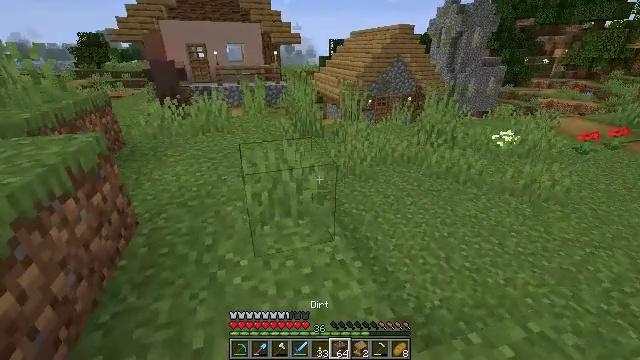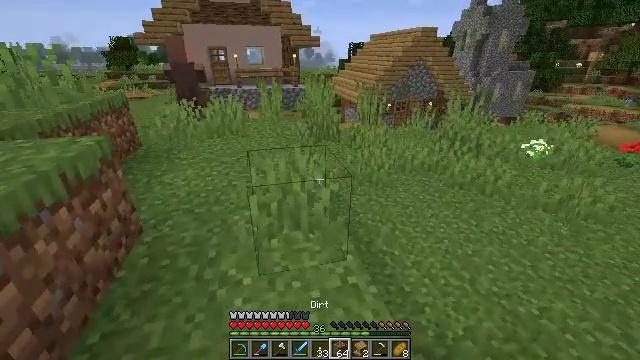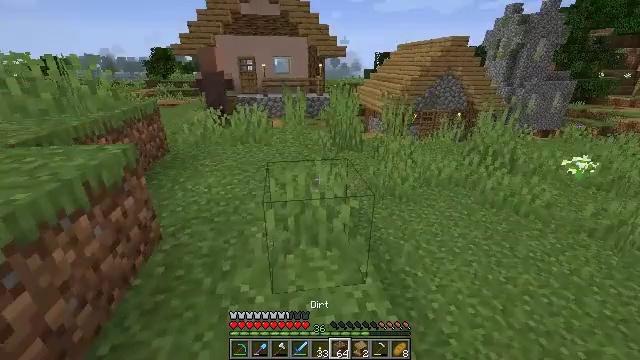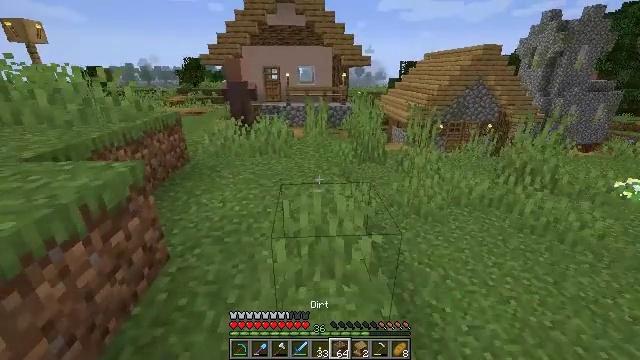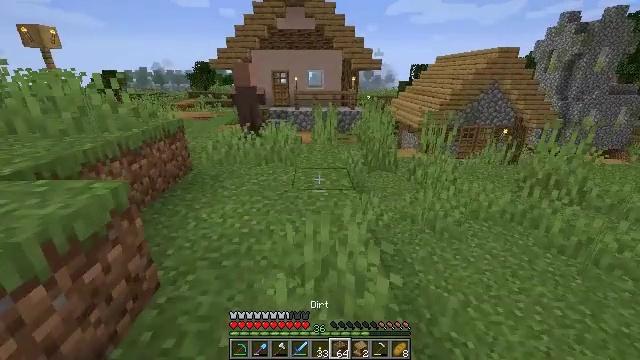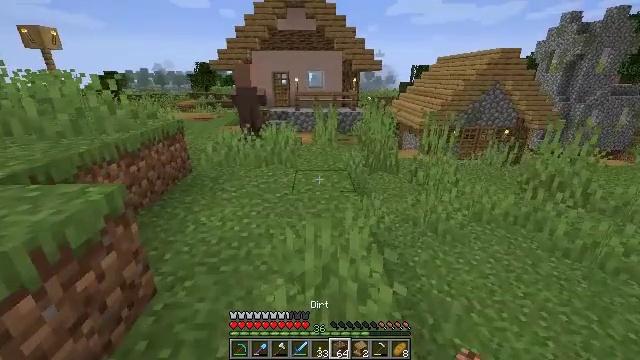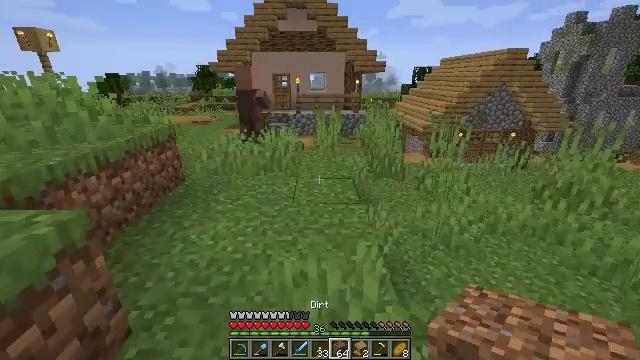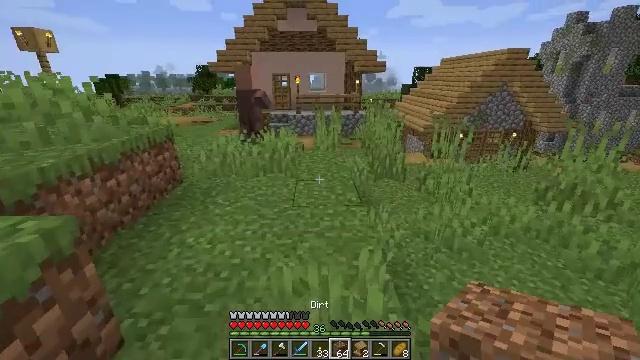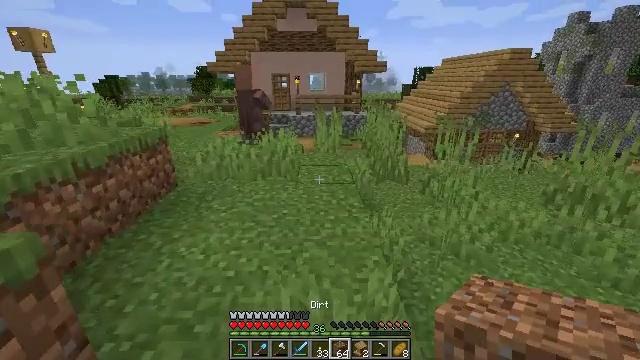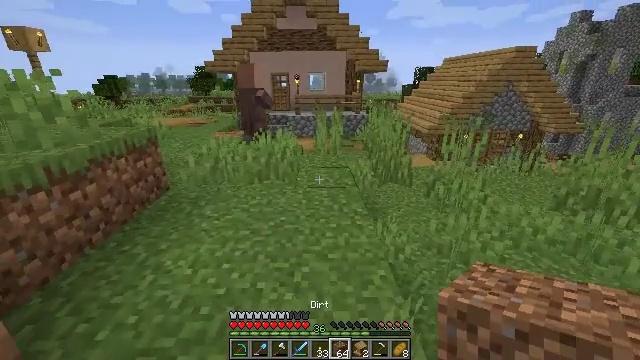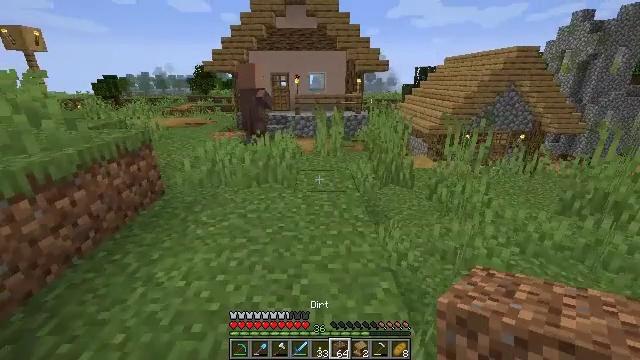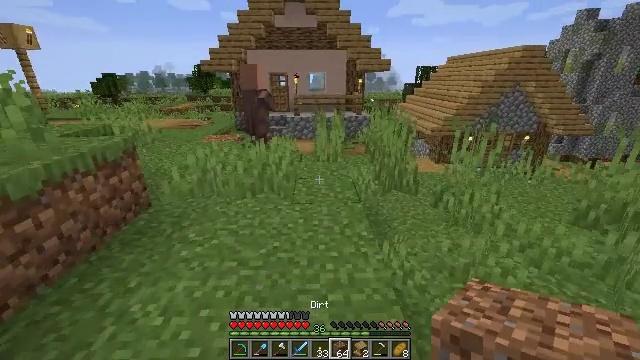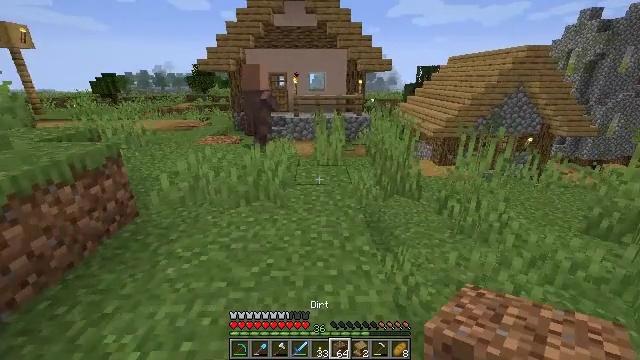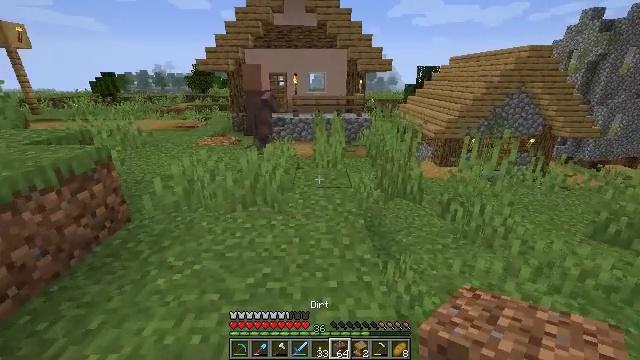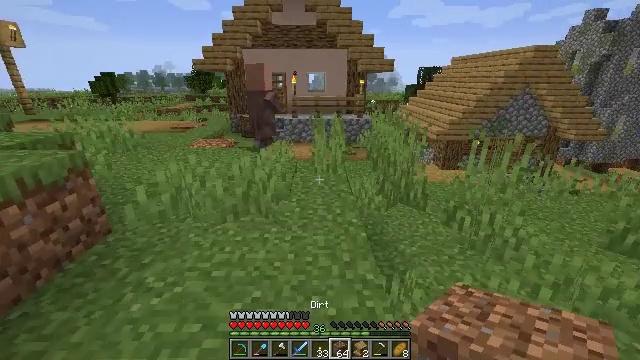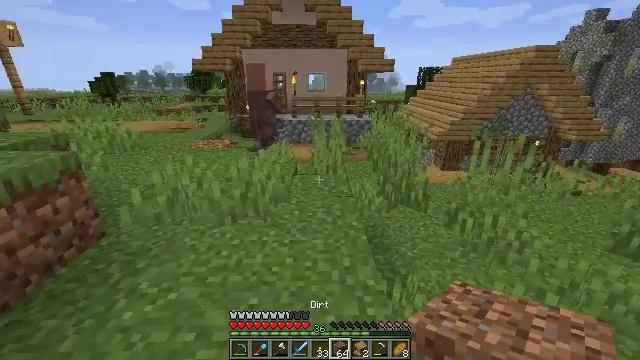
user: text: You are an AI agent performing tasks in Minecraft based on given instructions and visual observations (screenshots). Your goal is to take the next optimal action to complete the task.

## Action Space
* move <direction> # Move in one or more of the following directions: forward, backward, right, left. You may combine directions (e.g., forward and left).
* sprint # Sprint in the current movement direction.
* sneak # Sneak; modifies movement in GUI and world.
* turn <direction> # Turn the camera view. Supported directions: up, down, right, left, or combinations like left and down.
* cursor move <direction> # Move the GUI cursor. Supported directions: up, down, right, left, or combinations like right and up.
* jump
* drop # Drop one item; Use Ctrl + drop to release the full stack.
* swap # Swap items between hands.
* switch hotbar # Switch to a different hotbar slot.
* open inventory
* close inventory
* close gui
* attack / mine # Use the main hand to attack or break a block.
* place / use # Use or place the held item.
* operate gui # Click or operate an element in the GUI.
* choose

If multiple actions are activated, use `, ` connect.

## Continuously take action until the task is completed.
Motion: motion action
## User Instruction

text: Dismantle the stonecutter.
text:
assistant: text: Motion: move forward, turn left
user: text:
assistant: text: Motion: move forward, turn left and up
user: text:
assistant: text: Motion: move forward, turn left and up
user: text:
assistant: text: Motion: move forward, turn left
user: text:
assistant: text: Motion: move forward
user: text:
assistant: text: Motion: move forward
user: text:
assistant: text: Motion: move forward
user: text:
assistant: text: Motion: move forward
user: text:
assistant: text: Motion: move forward
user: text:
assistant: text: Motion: move forward
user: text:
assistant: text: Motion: move forward
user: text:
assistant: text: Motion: move forward
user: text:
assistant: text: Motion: move forward
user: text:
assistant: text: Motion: move forward
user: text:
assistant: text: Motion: move forward
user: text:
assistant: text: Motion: move forward
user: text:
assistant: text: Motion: move forward
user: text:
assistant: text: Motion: move forward
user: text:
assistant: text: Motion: move forward
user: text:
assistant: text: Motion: move forward
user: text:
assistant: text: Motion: move forward
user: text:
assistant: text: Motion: move forward
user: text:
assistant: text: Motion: move forward
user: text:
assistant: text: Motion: move forward
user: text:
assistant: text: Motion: move forward
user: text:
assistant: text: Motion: move forward
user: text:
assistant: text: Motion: move forward
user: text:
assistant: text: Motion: move forward
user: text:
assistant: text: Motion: move forward
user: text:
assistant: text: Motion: move forward